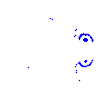
Particle: kaon